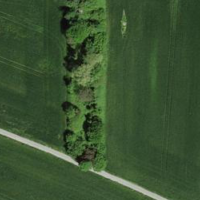
EUNIS habitat code: 25
Species observed at this site:
Luscinia megarhynchos